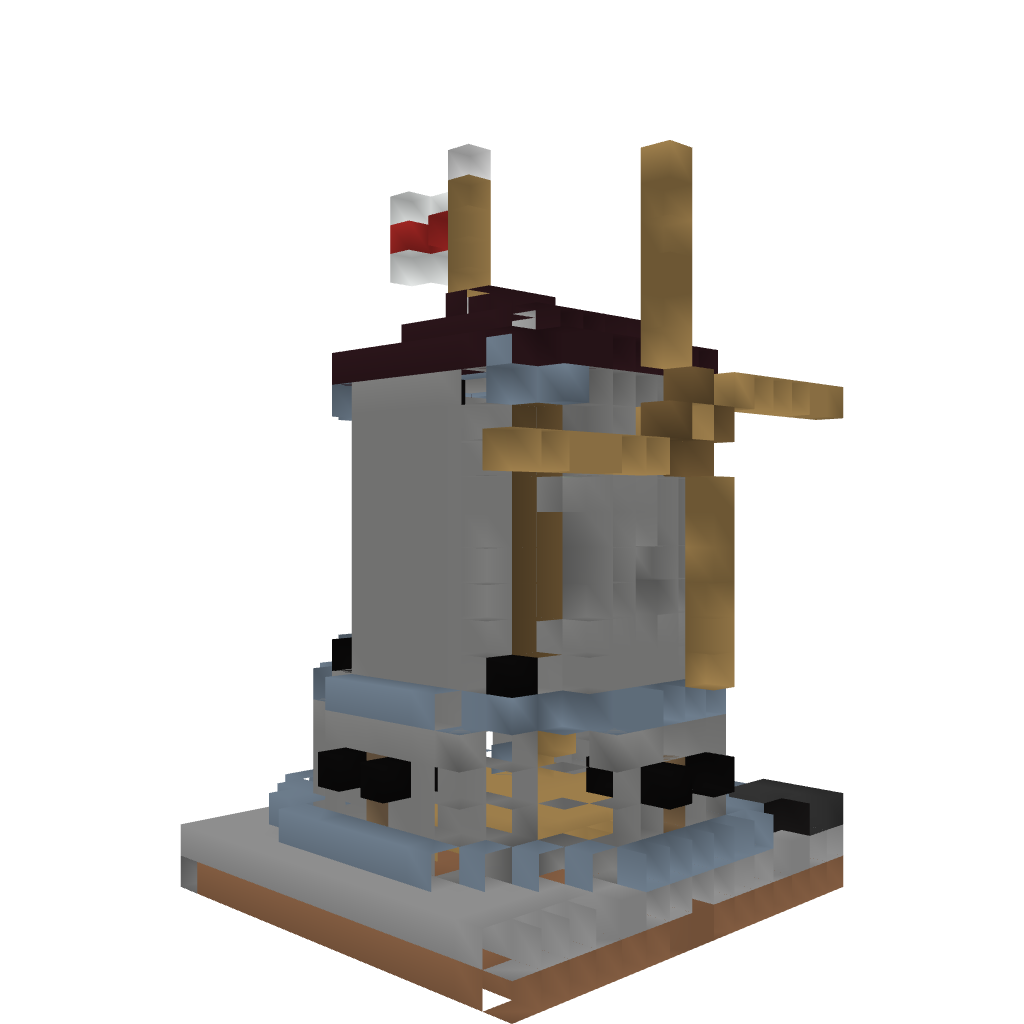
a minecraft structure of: Windmill